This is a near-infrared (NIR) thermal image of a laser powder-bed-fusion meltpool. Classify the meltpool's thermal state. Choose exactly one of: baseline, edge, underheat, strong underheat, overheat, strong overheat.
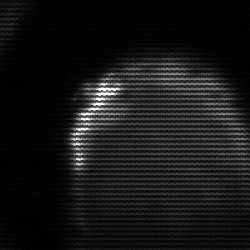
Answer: edge